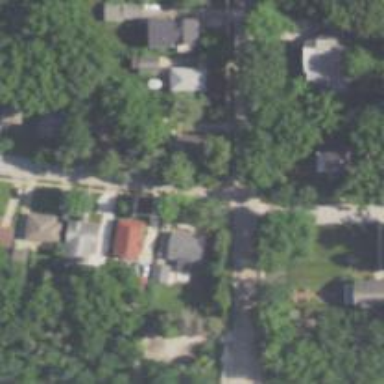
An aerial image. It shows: Residential road with sidewalk on the left side.